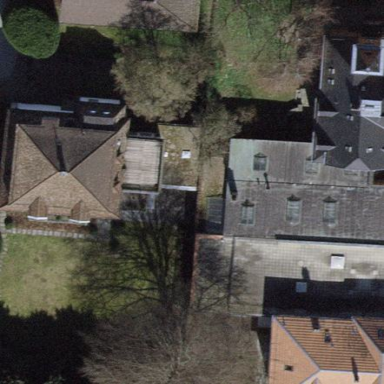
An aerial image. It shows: Building with tiled roof.